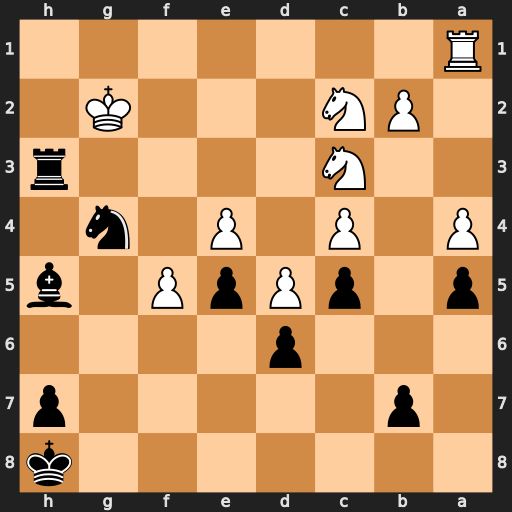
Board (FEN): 7k/1p5p/3p4/p1pPpP1b/P1P1P1n1/2N4r/1PN3K1/R7
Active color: b
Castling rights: -
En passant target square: -
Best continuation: Rh2+ Kg3 Rxc2